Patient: sex F, age 62
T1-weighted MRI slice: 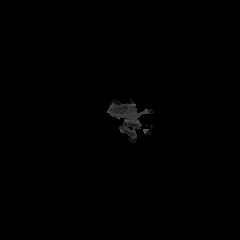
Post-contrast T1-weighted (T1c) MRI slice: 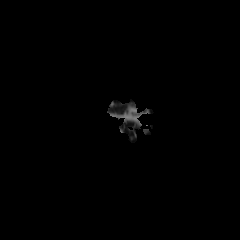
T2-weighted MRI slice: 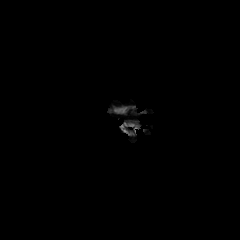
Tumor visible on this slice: no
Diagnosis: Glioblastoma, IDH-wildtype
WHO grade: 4